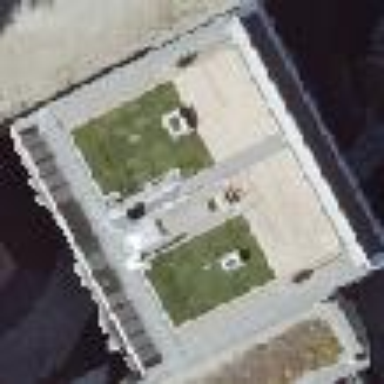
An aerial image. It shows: Office building with flat roof.